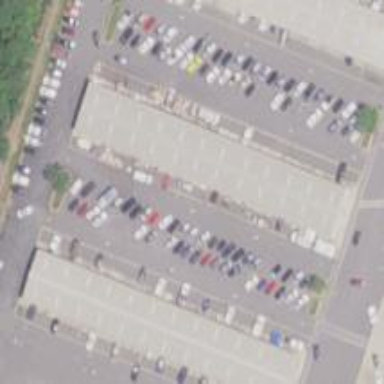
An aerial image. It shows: Marketplace building.